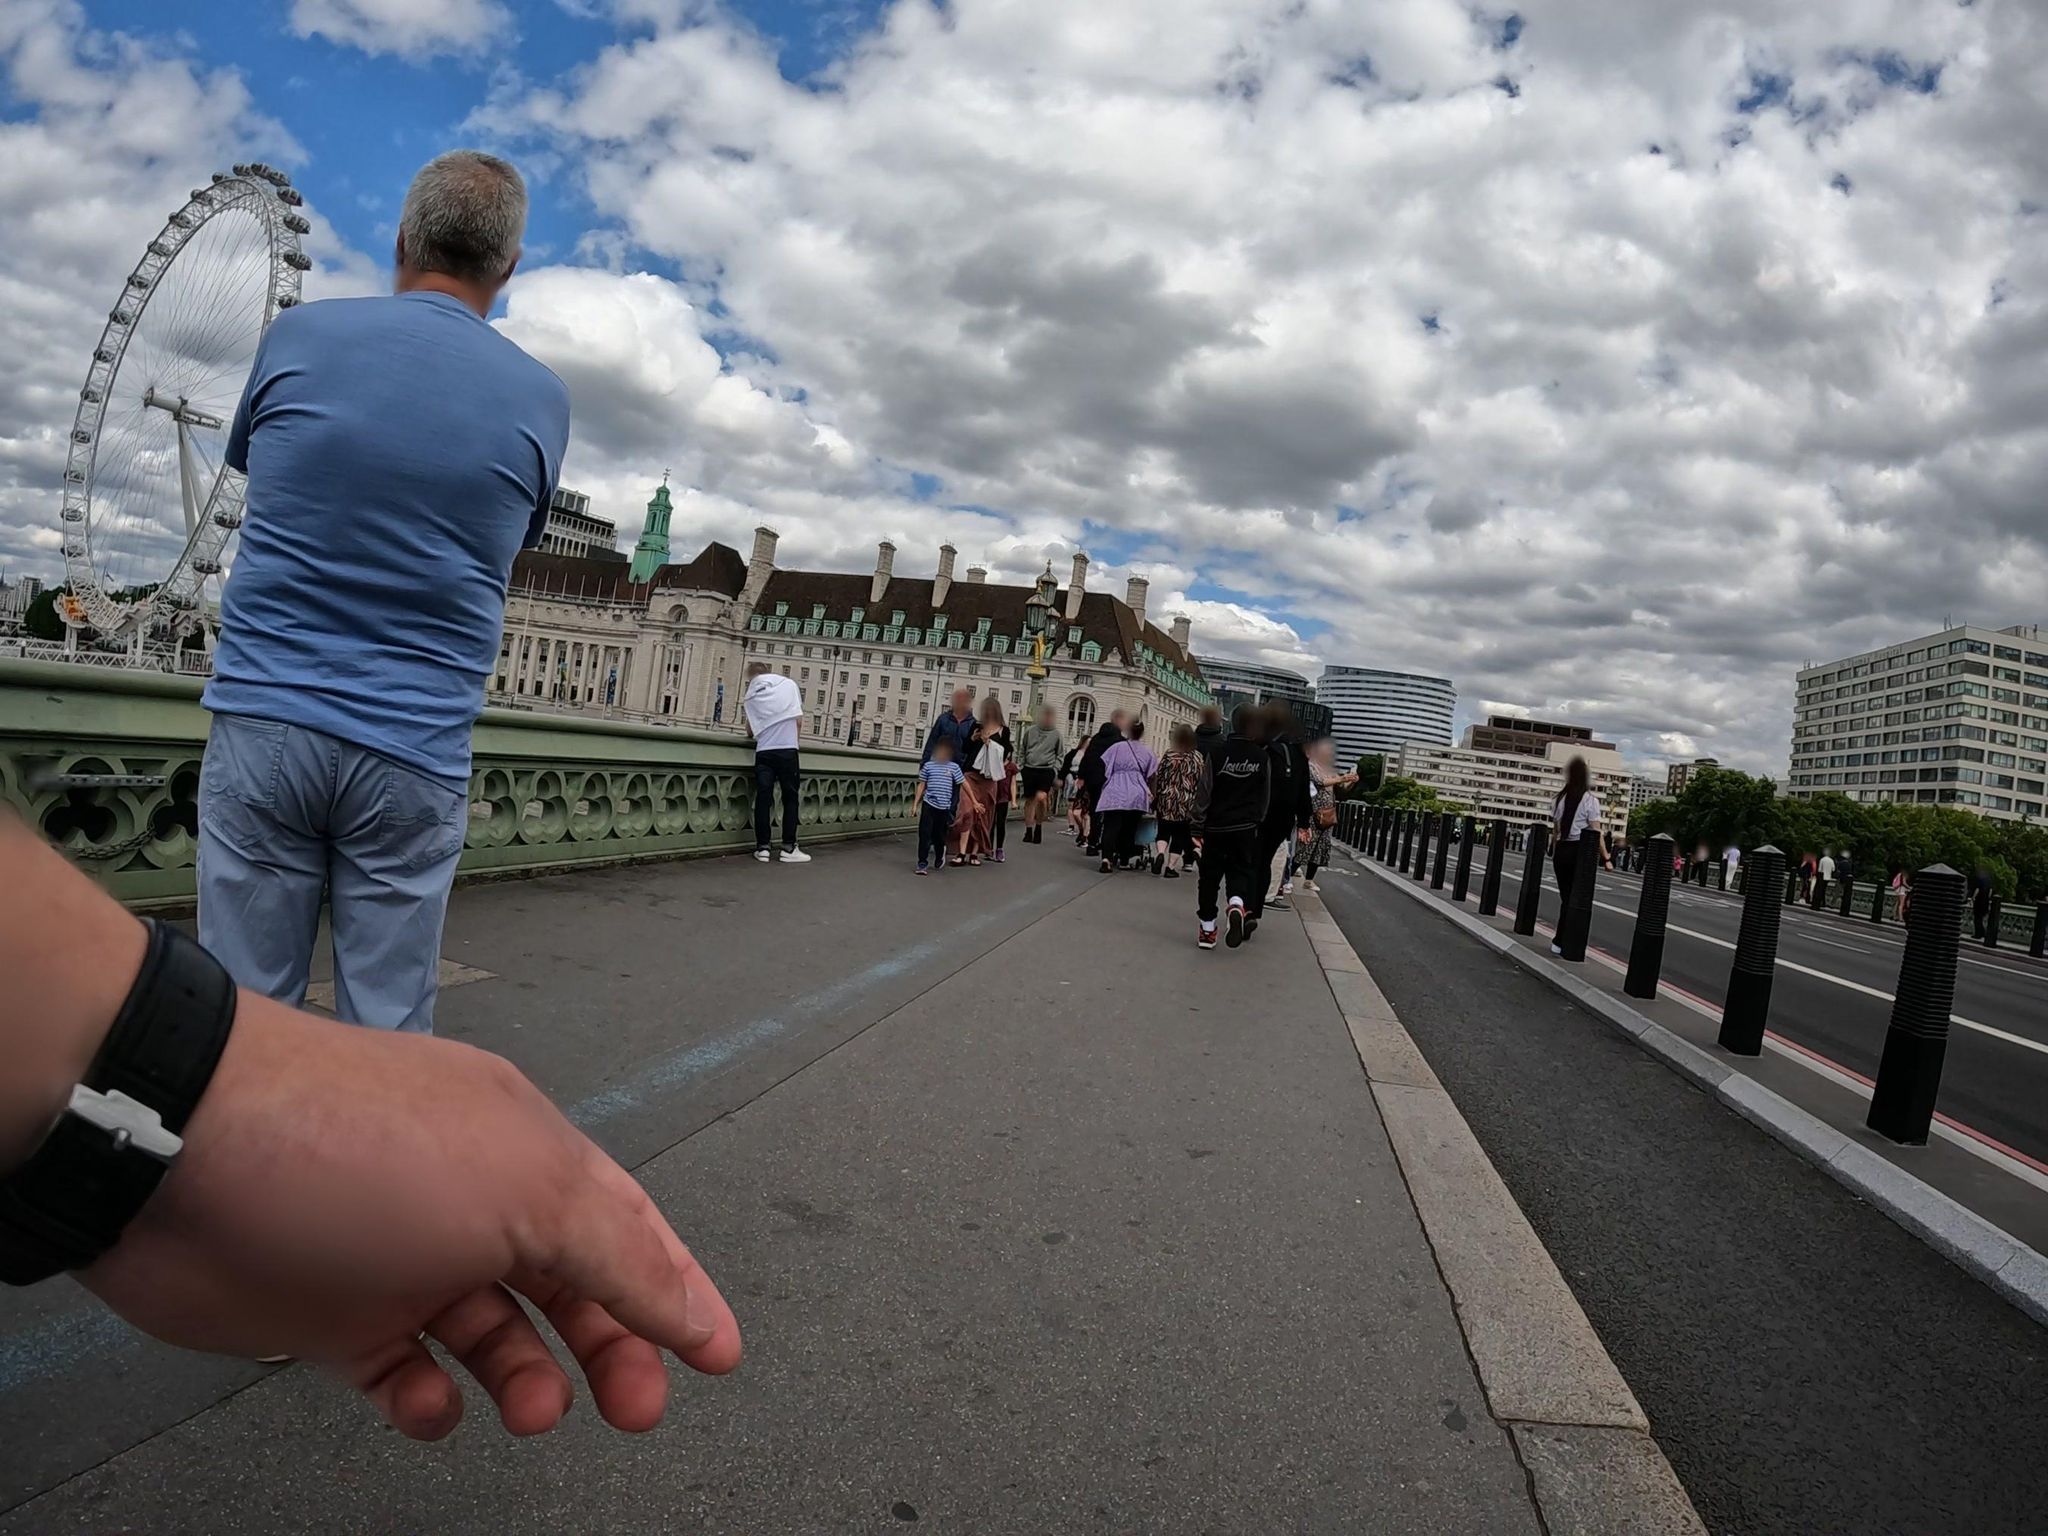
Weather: cloudy
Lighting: day
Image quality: good
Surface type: walking surface
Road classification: footway
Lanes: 4
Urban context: urban centre
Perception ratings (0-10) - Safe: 3.95, Lively: 4.86, Beautiful: 8.16, Boring: 1.27, Depressing: 4.63, Wealthy: 4